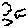
Label: cloud